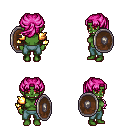
a pixel art fantasy rpg character, female body template, orc, green skin, gold arm armor, teal pants, pink princess hairstyle, shield, four views (front, back, left, right), 2x2 character sprite sheet, small pixel art, hard edges, no anti-aliasing